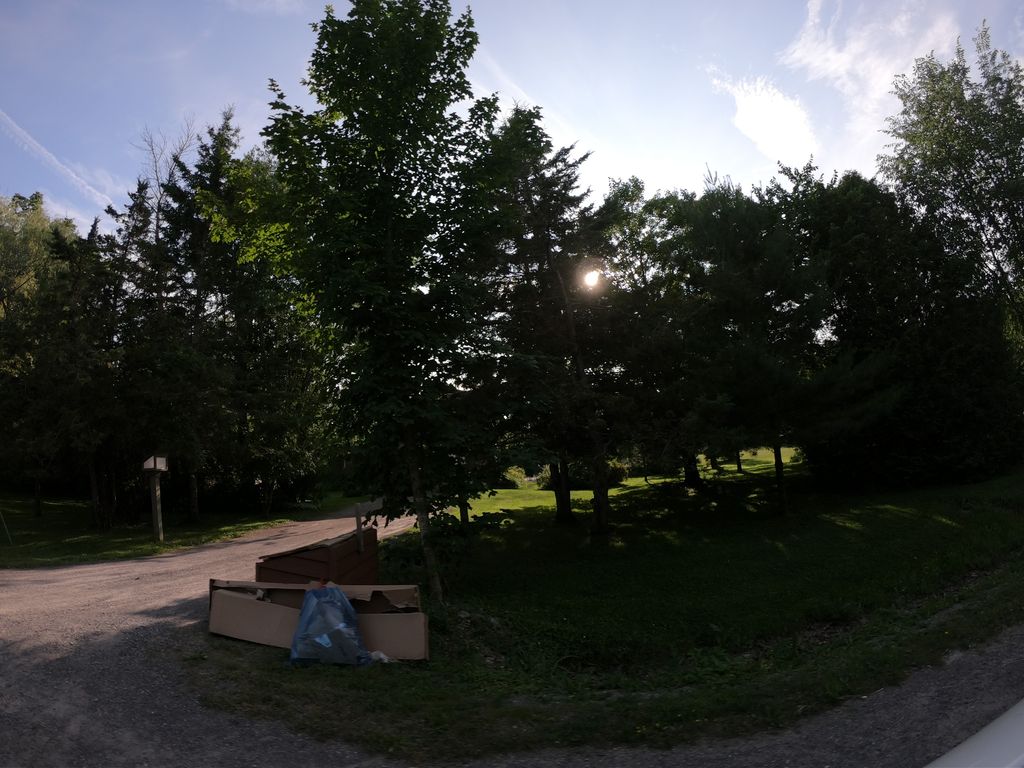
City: ottawa-gatineau